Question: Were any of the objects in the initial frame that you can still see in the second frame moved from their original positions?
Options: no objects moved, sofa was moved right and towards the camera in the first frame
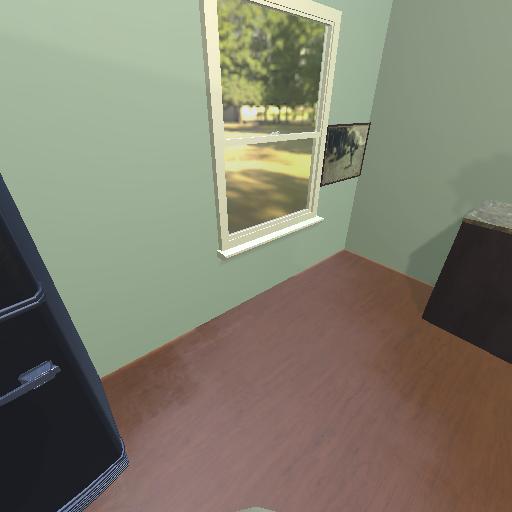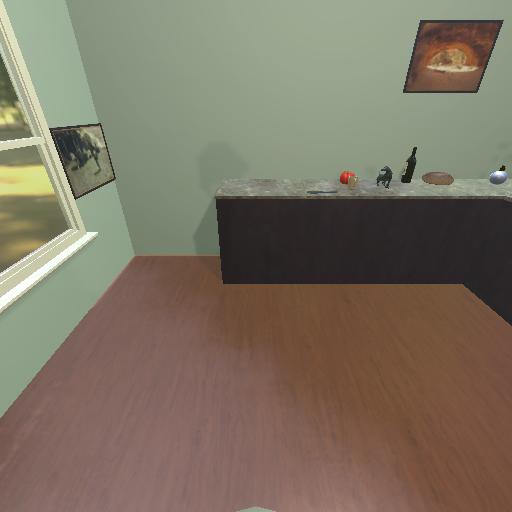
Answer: no objects moved